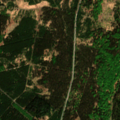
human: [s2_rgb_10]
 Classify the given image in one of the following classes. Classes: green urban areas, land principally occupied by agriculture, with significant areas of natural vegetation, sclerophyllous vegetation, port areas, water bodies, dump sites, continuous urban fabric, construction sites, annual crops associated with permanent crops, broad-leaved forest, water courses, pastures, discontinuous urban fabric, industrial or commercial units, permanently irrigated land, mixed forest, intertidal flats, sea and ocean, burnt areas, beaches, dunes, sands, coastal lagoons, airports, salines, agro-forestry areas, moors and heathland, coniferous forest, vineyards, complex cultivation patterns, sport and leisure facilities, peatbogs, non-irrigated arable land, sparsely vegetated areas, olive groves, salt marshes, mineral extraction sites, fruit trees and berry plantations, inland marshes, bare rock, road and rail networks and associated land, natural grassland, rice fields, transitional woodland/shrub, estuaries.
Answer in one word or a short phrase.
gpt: coniferous forest, mixed forest, transitional woodland/shrub